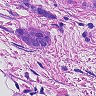
Metastatic tissue present: yes